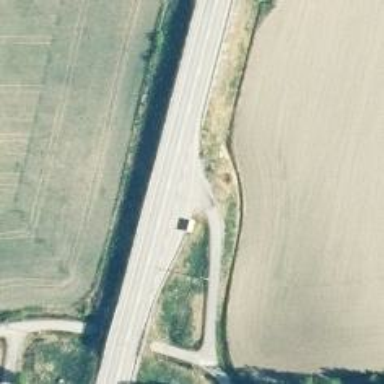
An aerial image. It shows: Bus guideway road.